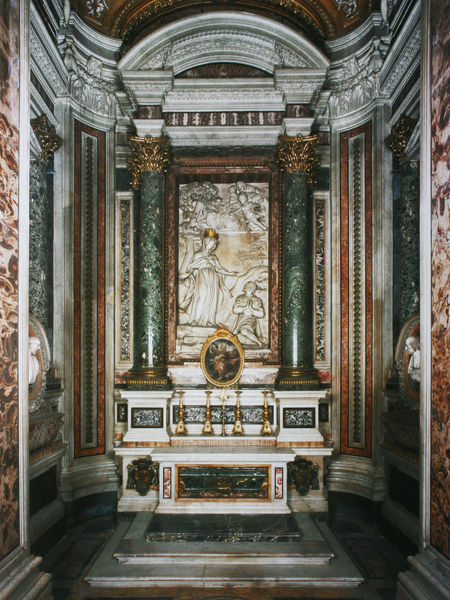
Titel: Cappella Gavotti
Künstler: Pietro da Cortona
Standort: Rom
Institution: S. Nicola da Tolentino
Schlagwörter: blau, gemälde, gott, mann, schatten, weiß, gelb, grün, braun, bunt, frau, licht, marmor, orange, raum, schmuck, schwarz, säule, säulen, tisch, zimmer, rot, schloss, ornament, wand, architektur, barock, rahmen, sockel, stehen, stein, bild, bildnis, felder, kirche, boden, gold, reich, decke, krone, rosa, oval, rund, engel, relief, brüste, ruhig, düster, bogen, giebel, farbe, pilaster, saal, figuren, kuppel, treppe, büste, dekor, ornamente, kerze, kerzen, leuchter, stuck, stufen, plinthe, podest, menschenleer, tor, foto, fotografie, photographie, wände, eingang, nische, treppenstufen, gewölbe, durchblick, medaillon, traum, knien, beten, gebet, pracht, altar, architrav, kapitelle, rom, kapitell, photo, verziert, fries, sims, kerzenständer, kerzenhalter, kerzenleuchter, gesims, farbfoto, christus, grab, jesus, altarraum, vision, andacht, kapelle, erscheinung, korinth, konche, heilige, fresko, kabinett, niesche, basis, konkav, absatz, golden, pokal, büsten, einblick, prunk, heilig, maria, wandbild, korinthisch, betend, schaft, viereck, sakral, verzierungen, ikone, kandelaber, altarbild, kostbar, erhöhung, mamor, kapitel, gebälk, korintisch, treppenpodest, tympanon, typanon, ädikula, kriche, säulenordnung, ordnung, segmentgiebel, arc, säulenschaft, ädicula, ädikulamotiv, gotteshaus, sakralarchitektur, dorische säulen, gesisms, piedestal, absis, korinthische ordnung, korinthia, zimmerflucht, gebäld, mensa, predella, retabel, sälen, felderung, polychrom, seitenkapelle, altartisch, abseite, sakralkunst, hold, sprenggiebel, baisis, polychromie, kapell, altarblock, korithia, eckpialster, kerzenläuchter, korinthisch grün, korinthische, lithochromie, pialster, protz, segemtbogen, stufenpodest, tischaltar, ädiculamotiv, ädikulaaltar, gebetshaltung, altarstufen, altarrau, altargemäde, herschafftlich